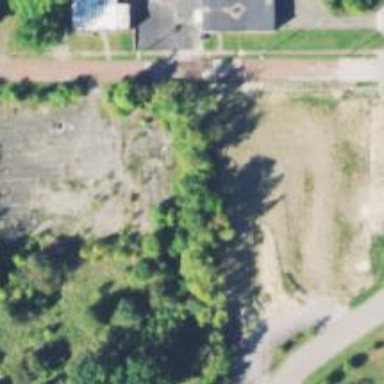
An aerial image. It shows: Brownfield site.